Interaction volume radius: 5 \u00c5
Interaction volume height: 20 \u00c5
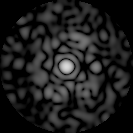
Disorder parameter: 0.824